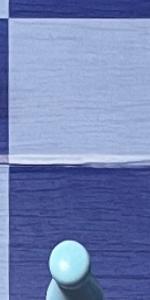
Label: Empty